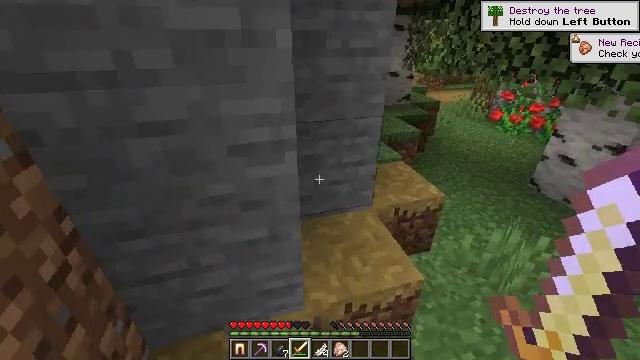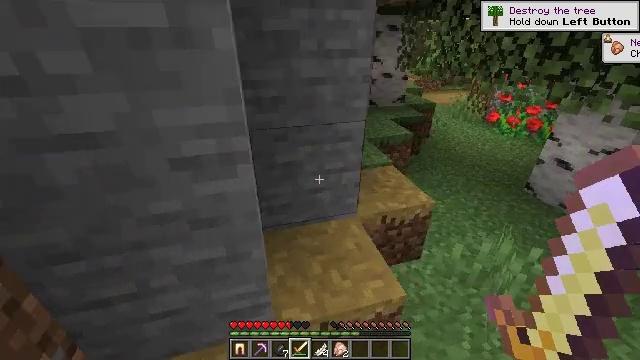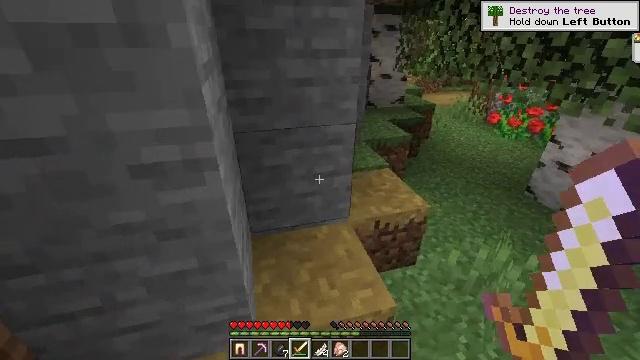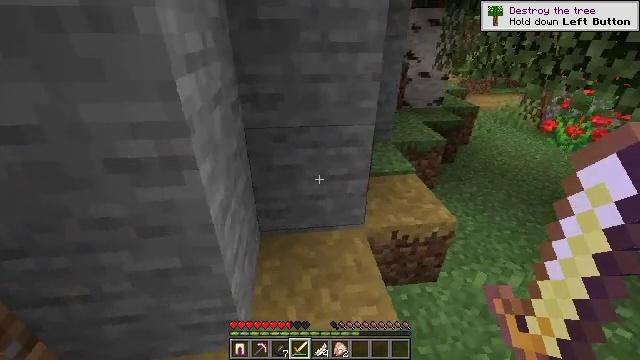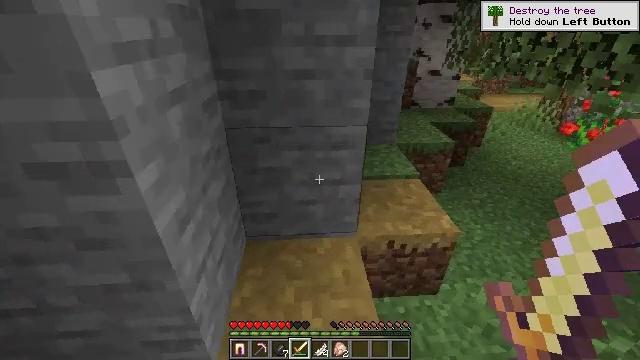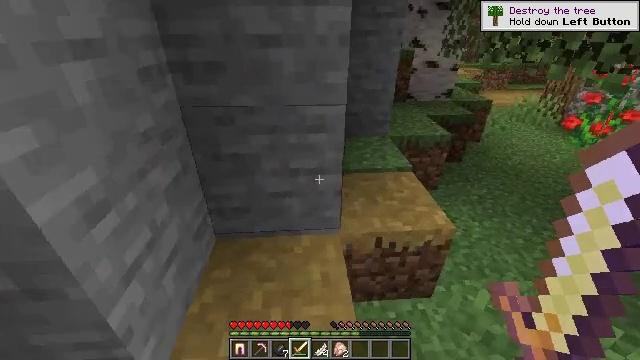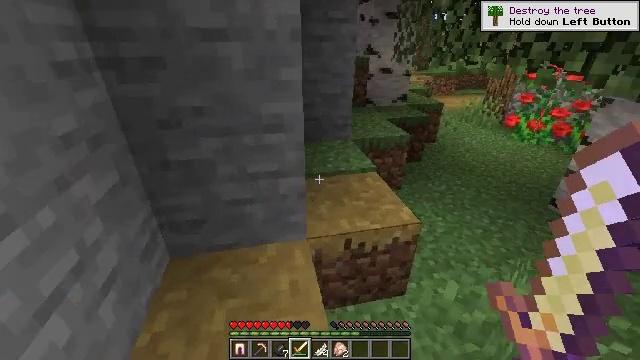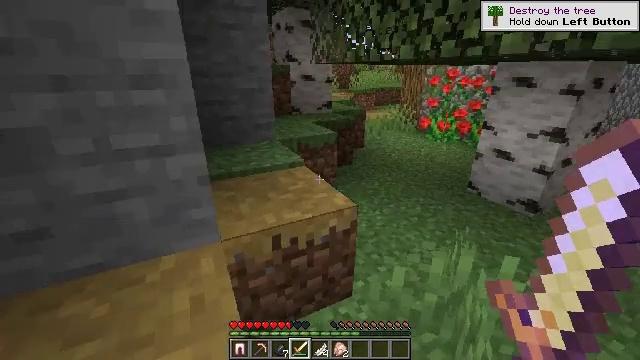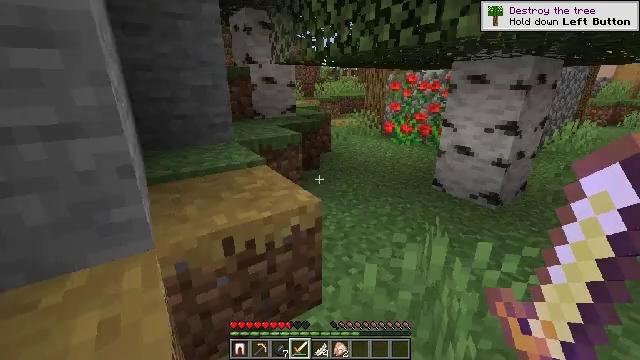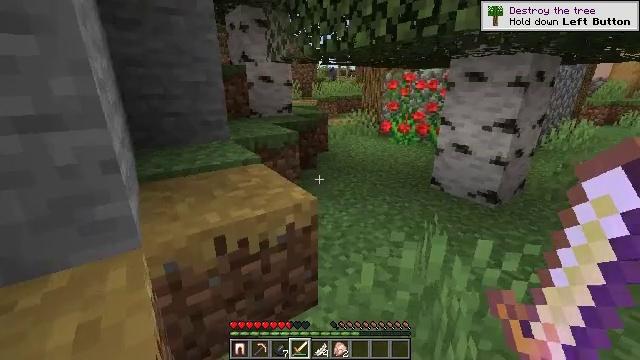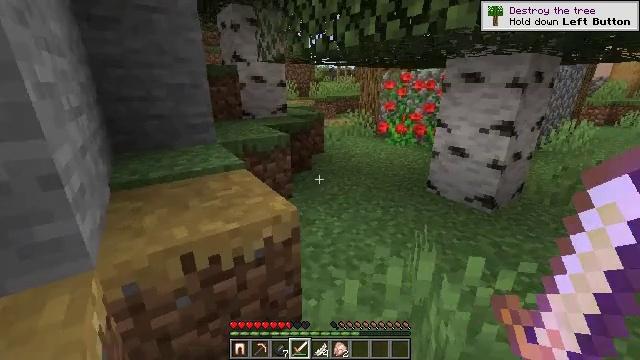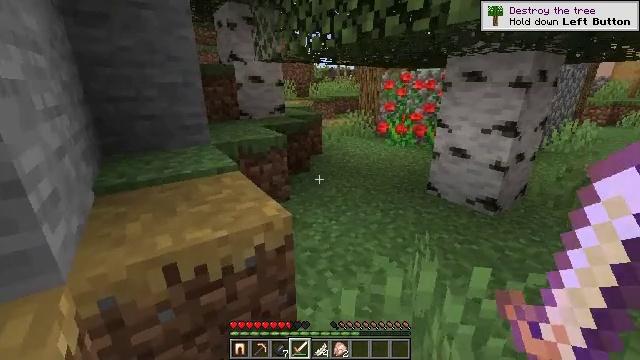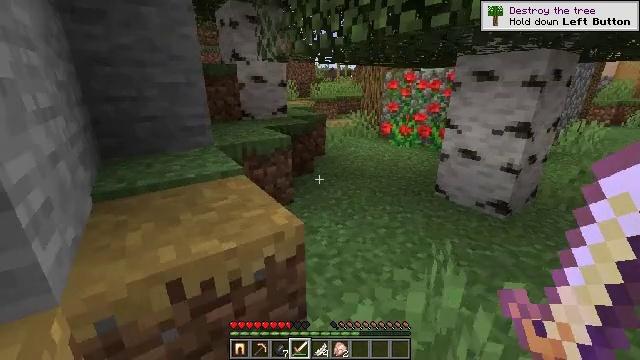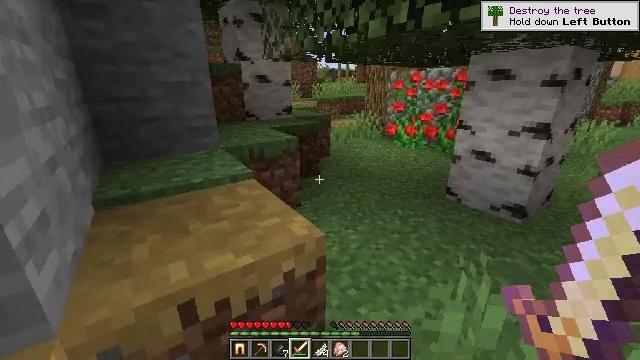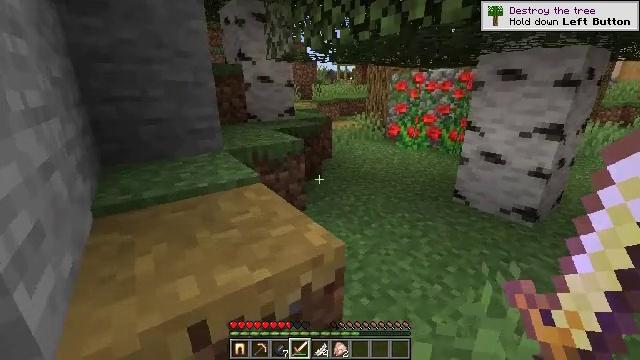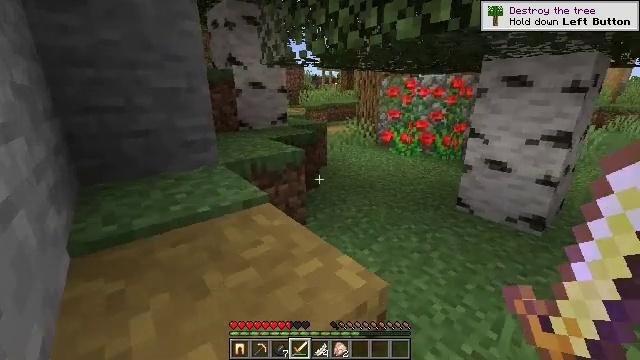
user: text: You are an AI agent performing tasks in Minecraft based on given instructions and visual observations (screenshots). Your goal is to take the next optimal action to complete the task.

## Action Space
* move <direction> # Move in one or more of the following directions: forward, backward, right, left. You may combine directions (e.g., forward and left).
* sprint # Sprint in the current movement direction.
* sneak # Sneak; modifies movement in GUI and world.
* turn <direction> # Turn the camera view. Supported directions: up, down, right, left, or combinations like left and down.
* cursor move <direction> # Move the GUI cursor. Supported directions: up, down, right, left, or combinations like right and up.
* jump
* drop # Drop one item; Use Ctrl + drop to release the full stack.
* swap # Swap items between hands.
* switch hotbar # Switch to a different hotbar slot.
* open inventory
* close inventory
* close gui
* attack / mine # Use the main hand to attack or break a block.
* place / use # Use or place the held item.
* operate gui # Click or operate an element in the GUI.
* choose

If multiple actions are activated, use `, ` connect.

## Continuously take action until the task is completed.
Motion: motion action
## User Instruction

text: Break the bell in the village.
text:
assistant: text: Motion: move forward and move right
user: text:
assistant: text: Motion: move forward and move right
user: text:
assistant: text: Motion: move forward and move right, turn left
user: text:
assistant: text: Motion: move forward and move right, turn left
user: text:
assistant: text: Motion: move forward and move right
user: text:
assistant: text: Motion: move forward and move right, turn right and up
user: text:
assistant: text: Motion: move forward and move right, turn right and up
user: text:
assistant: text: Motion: move forward and move right, turn right and up
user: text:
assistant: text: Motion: move forward
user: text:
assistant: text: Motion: move forward and move left
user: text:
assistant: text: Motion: move forward and move left
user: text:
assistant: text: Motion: move forward and move left
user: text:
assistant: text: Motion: move forward and move left
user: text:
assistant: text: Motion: move forward and move left
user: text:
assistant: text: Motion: move forward and move left, turn right and up
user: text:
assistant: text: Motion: move forward and move left, turn right
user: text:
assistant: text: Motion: move forward and move left, turn right
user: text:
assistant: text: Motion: move forward and move left, turn right
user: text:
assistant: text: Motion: move forward, turn right
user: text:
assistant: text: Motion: move forward, turn right and up
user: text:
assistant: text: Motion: move forward and move right, turn right and up
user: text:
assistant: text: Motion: move forward and move right
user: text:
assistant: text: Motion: move forward and move right
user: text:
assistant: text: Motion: move forward and move right, turn left
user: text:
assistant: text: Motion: move forward, turn left
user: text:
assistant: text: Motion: move forward
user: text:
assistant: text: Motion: move forward, turn left and up
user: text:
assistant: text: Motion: move forward, turn up
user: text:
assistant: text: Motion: move forward
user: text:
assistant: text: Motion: move forward